Question: I need help.
I want to create a system when the checkbox is checked inserts data into the database when it is unchecked it removes it from the database. Maybe there is another solution
HTML
'''
<div class="row">
<div class="col-lg-9"><label for="vehicle1">Perm 1</label></div>
<div class="col-lg-3"><label class="switch"><input value="1" name="permchecked[]" type="checkbox"><span class="slider"></span></label></div>
</div>
<div class="row">
<div class="col-lg-9"><label for="vehicle1">Usuwanie/Perm 2</label></div>
<div class="col-lg-3"><label class="switch"><input value="2" name="permchecked[]" type="checkbox"><span class="slider"></span></label></div>
</div>
<div class="row">
<div class="col-lg-9"><label for="vehicle1">Perm 3</label></div>
<div class="col-lg-3"><label class="switch"><input value="3" name="permchecked[]" type="checkbox"><span class="slider"></span></label></div>
</div>
'''
PHP
'''
if(isset($_POST['u_permissions_update'])){
if (isset($permcheckeds)){
foreach ($permcheckeds as $permchecked) {
$query = $db2->prepare("INSERT INTO permissions_users SET user_id = :u_permissions_update, permissions_id= :permchecked");
$query->bindValue(':u_permissions_update', $u_permissions_update);
$query->bindValue(':permchecked', $permchecked);
$query->execute();
$_SESSION['success'] = "Work";
}
} else {
$_SESSION['success'] = "Not Working";
}
}
'''
DB permissions_users
'''
permissions_users_id | permissions_id | user_id
'''

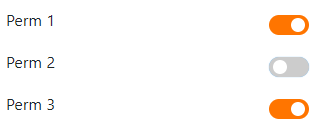
Answer: Since I'm not sure what javascript framework you are using if any, here is a blueprint to what you can do.
If you are planning on sending the data to the server when the switch is changed, you check the onchange for the checkbox and you don't need it to be an array. And submit the process that you want to happen along with the value of the permission to be changed.
'''
var _checks = document.querySelectorAll("input[name=permchecked]");
_checks.forEach(function(el){
el.addEventListener("change",function(){
var field_data = {
"process" : (this.checked) ? "add" : "delete",
"permission": this.value
};
//using ajax, submit field_data to the server
});
});
'''
In your PHP, then check for process:
'''
if(isset($_POST['process'])){
if($_POST['process'] == "delete"){
//delete from database where that permission equals the value passed plus that user. Even if the permission doesn't exist in the database already, still just run the single delete query. No reason to add an additional query to check that it exists.
}
elseif($_POST['process'] == "add"){
//add that permission to the database
}
}
'''